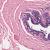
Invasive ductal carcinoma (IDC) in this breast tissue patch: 0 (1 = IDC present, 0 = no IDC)